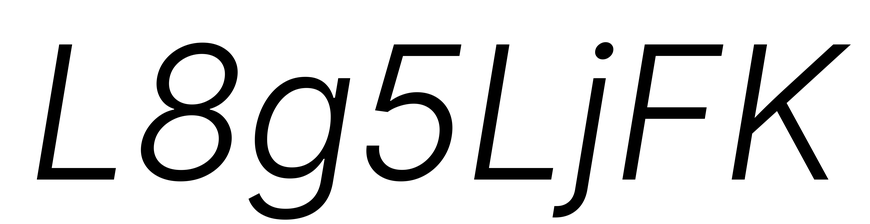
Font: Inter-Italic_Light_Italic